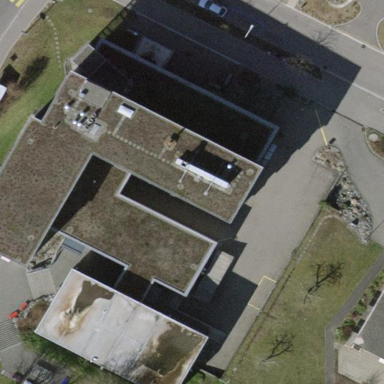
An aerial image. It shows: Secondary school building.